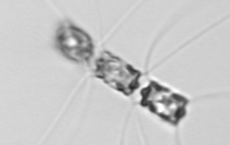
Label: Chaetoceros_didymus